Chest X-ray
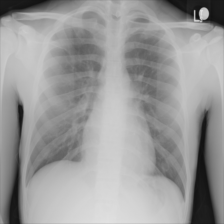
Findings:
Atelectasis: negative
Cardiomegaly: negative
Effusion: negative
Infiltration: negative
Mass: negative
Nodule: negative
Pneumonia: negative
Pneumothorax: negative
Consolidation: negative
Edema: negative
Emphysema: negative
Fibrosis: negative
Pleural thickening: negative
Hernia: negative